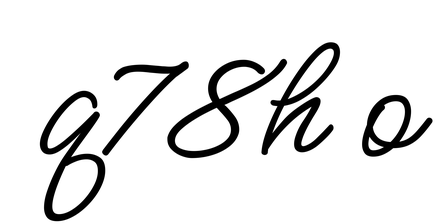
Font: MeowScript-Regular